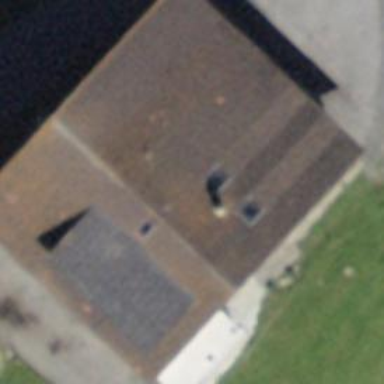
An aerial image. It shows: Farm building.